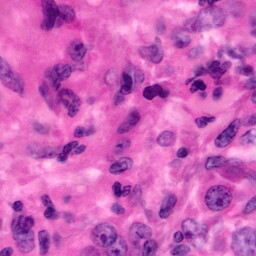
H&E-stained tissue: Pancreatic